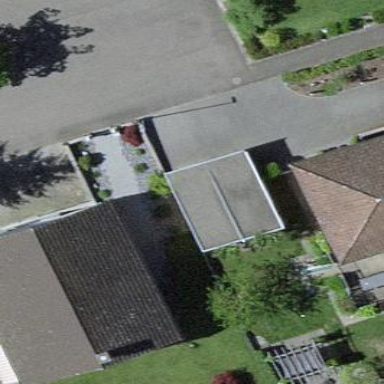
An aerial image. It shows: Garage.